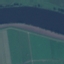
Land use / land cover: River